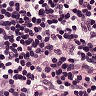
Metastatic tissue present: no